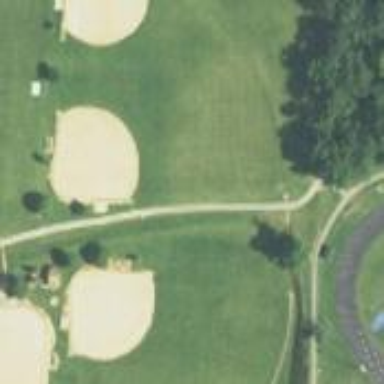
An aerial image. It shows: Baseball pitch for leisure land.